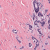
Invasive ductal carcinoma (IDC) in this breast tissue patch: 1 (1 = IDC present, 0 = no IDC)